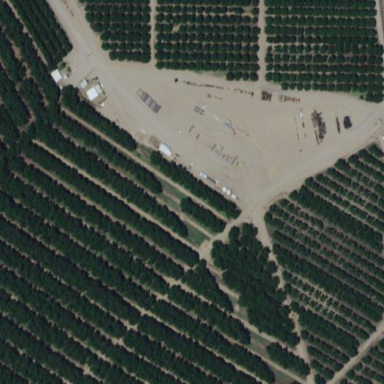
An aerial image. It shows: Orchard.